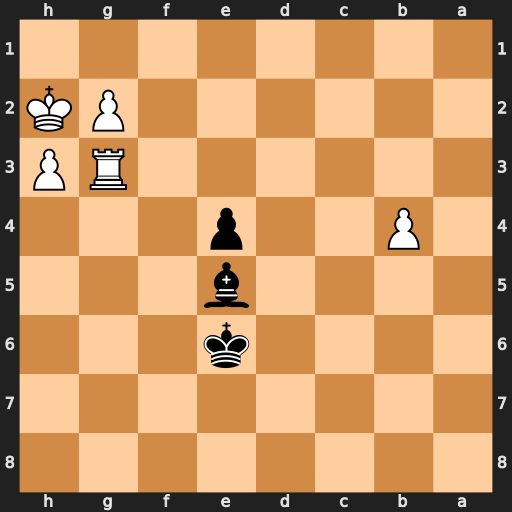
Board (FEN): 8/8/4k3/4b3/1P2p3/6RP/6PK/8
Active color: b
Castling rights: -
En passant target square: -
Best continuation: Kd5 Kg1 Bxg3